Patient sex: M
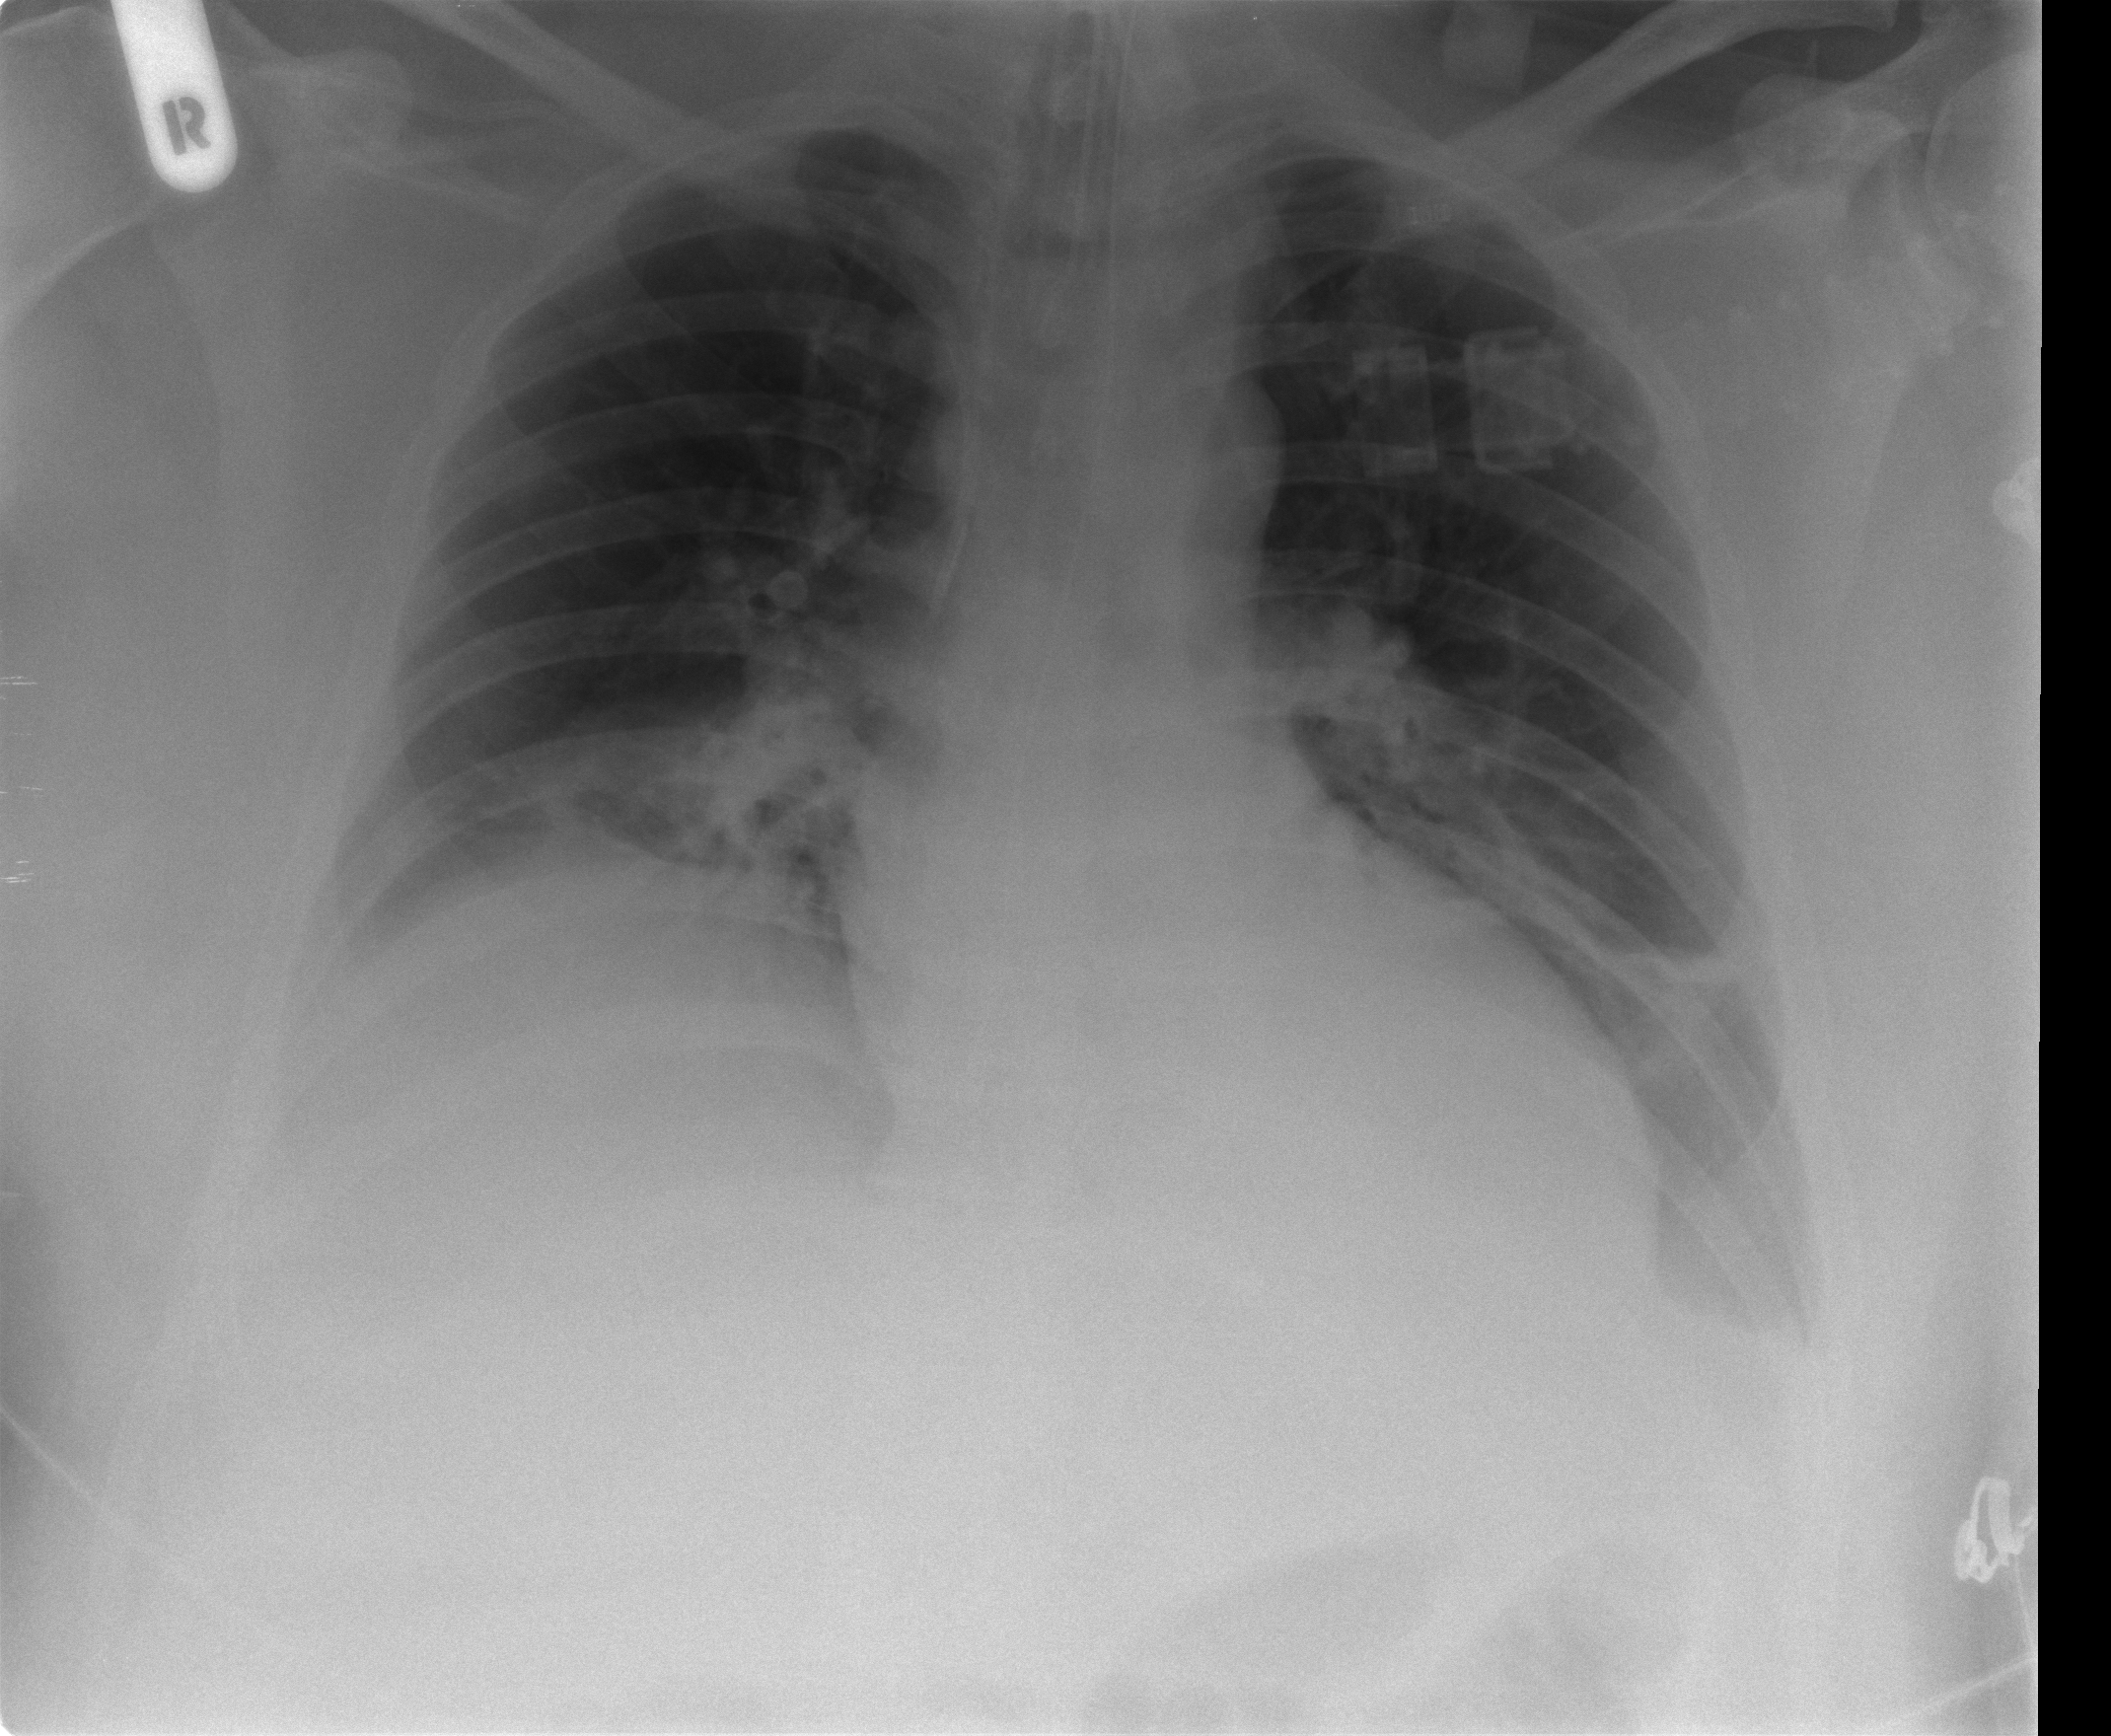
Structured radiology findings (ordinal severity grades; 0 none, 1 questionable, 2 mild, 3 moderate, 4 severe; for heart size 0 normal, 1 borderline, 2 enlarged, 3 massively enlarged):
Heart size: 2
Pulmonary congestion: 0
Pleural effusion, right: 1
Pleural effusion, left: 2
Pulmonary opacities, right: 1
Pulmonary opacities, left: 0
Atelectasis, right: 1
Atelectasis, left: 2